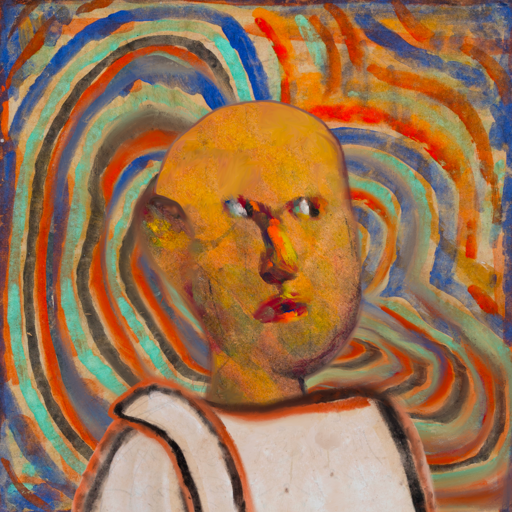
Background: Sisters, Head And Neck Side: Gypsy_Mother, Face Side: An_Impression, Bust: Roy_Bahadur, Hair Side: Blank, Head Accessory: Blank, Second Necklace: Blank, Necklace: Blank, Baby: Blank